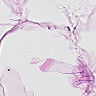
Metastatic tissue present: no